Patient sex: M
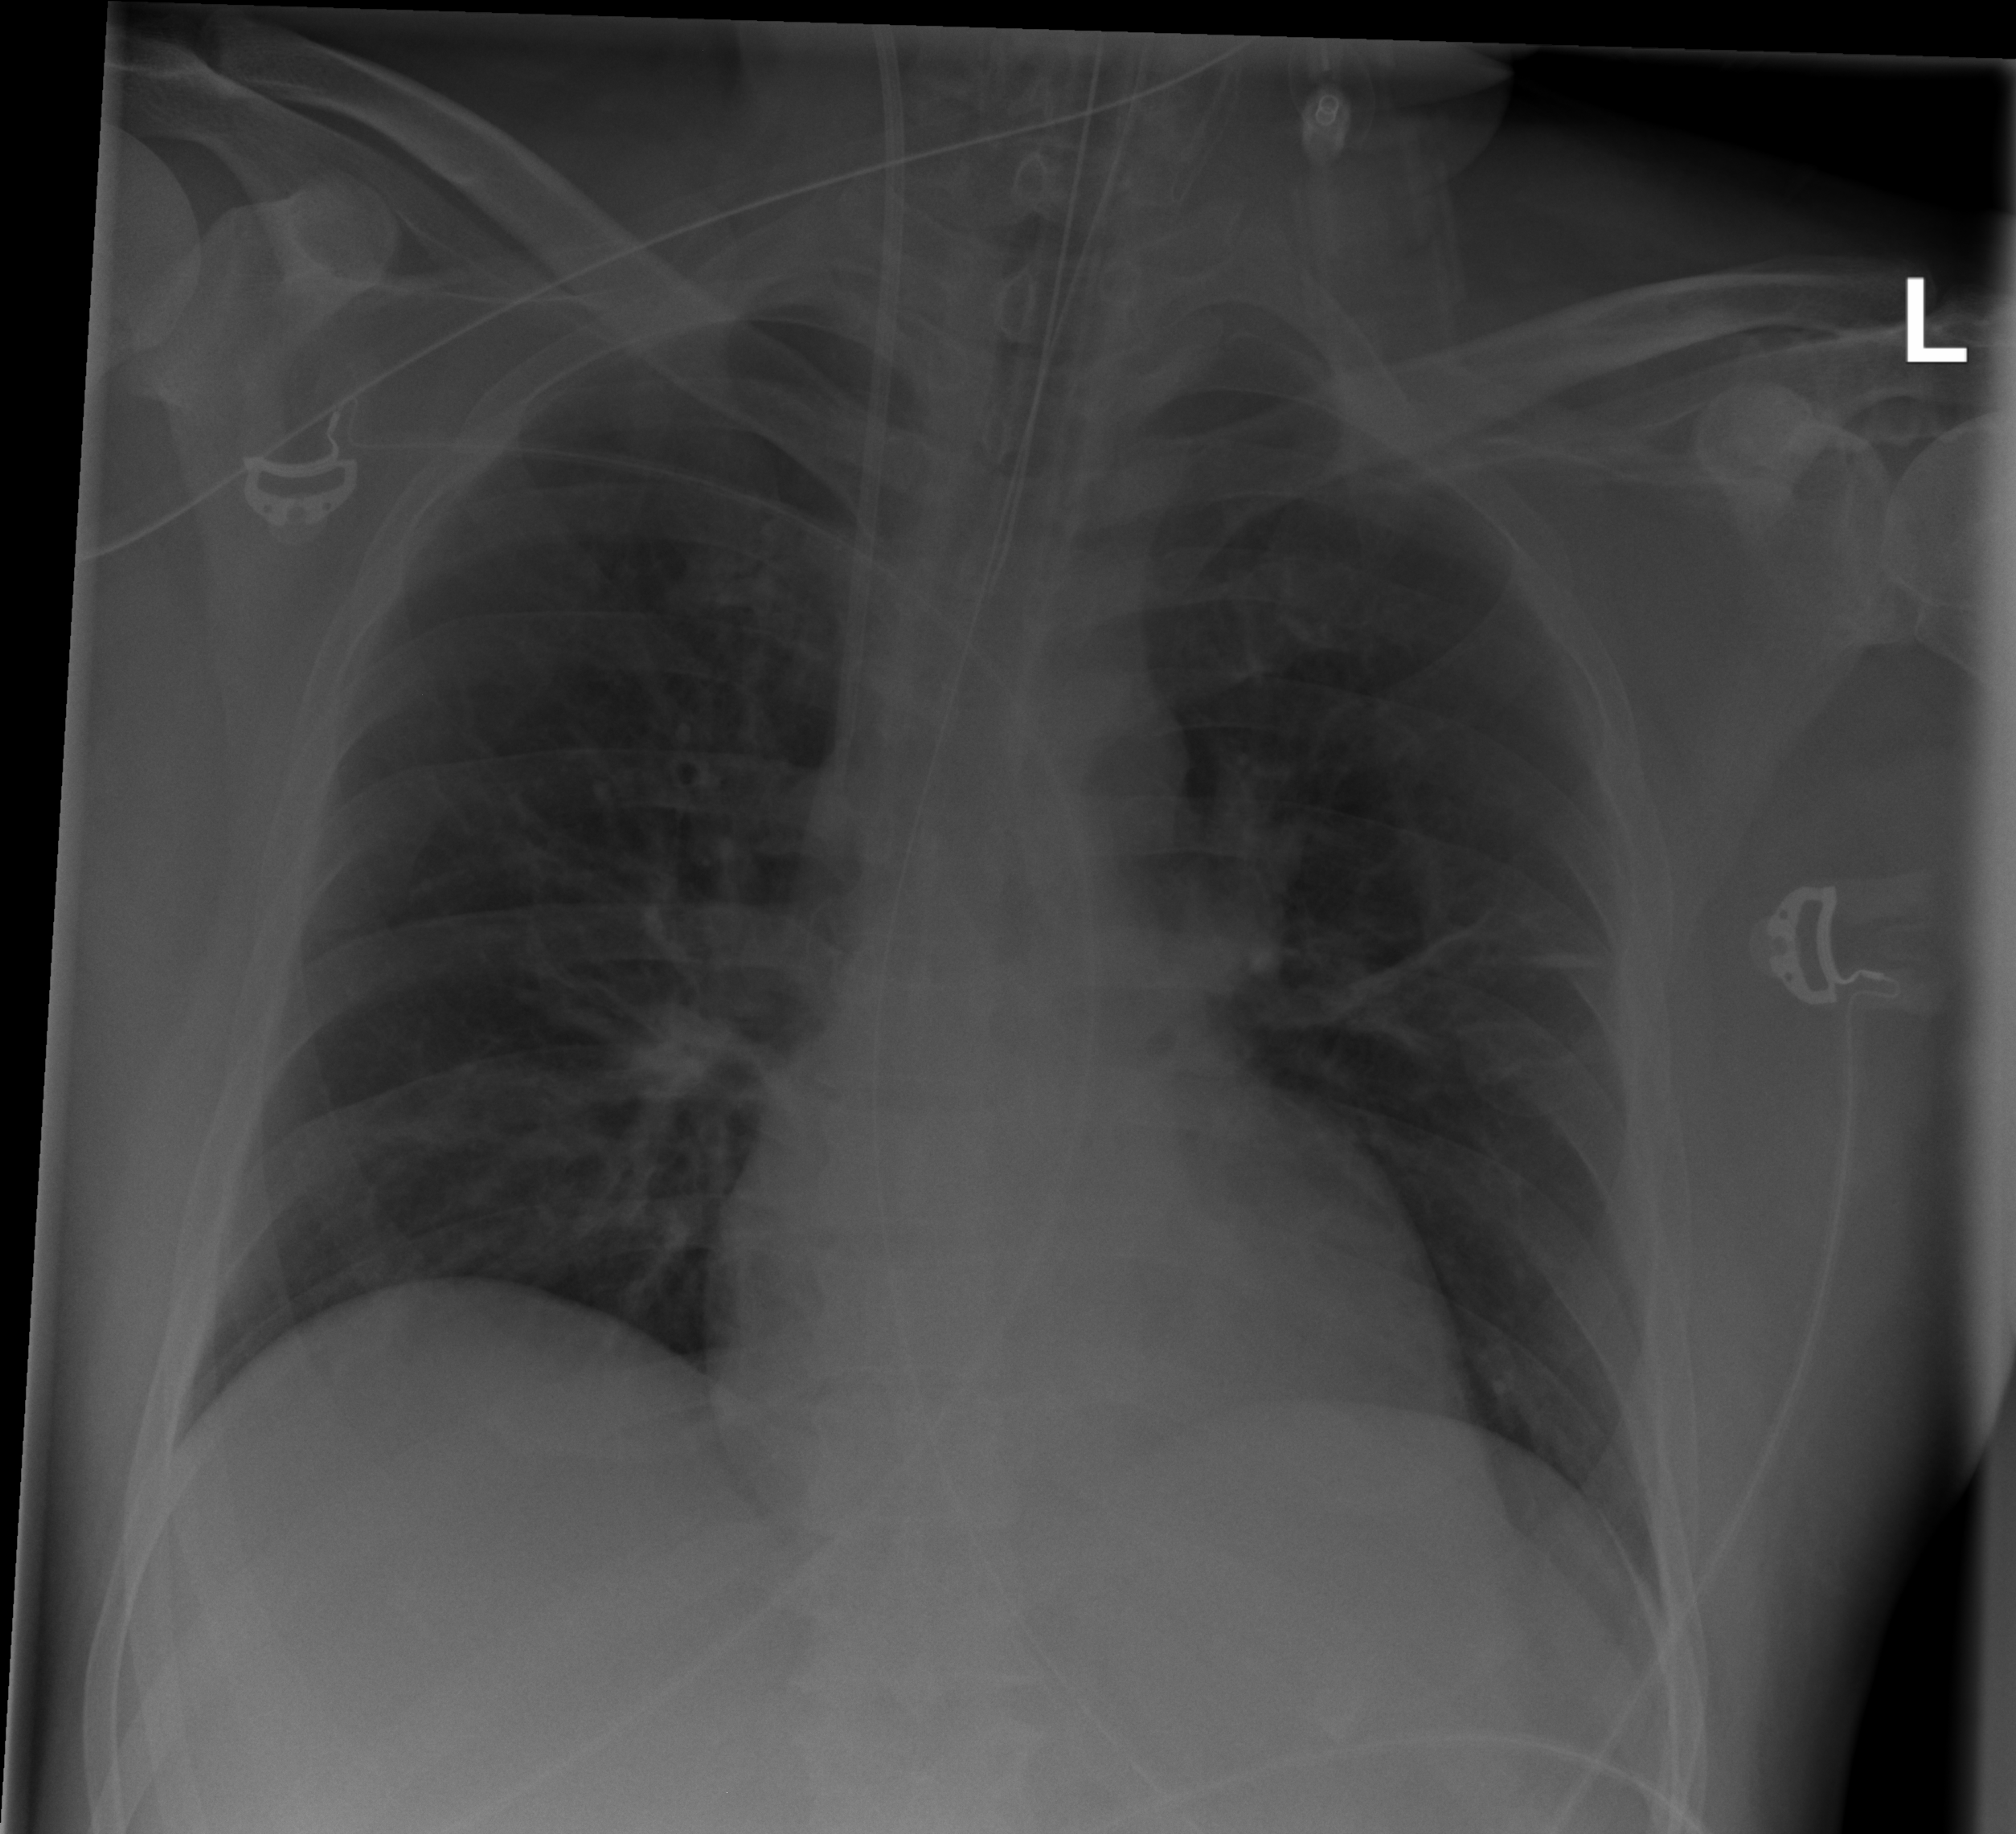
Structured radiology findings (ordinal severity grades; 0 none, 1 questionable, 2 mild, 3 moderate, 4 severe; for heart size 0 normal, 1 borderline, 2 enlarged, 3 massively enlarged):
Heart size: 0
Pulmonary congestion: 0
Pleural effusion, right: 0
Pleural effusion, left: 0
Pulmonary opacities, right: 0
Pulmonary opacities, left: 0
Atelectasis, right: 0
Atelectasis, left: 2